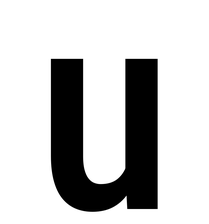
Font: Roboto_Condensed_Medium